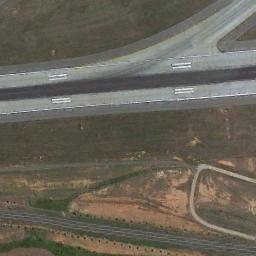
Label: runway